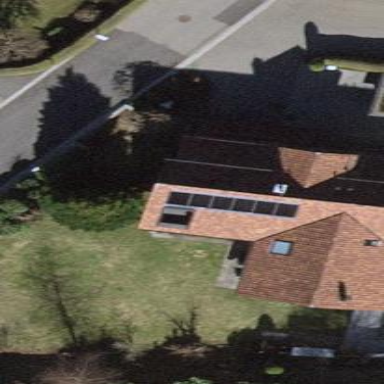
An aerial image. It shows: Detached building.